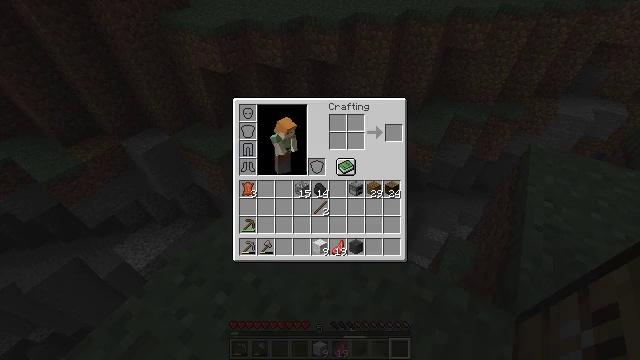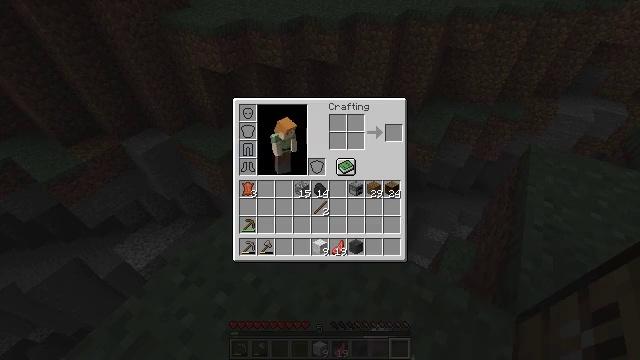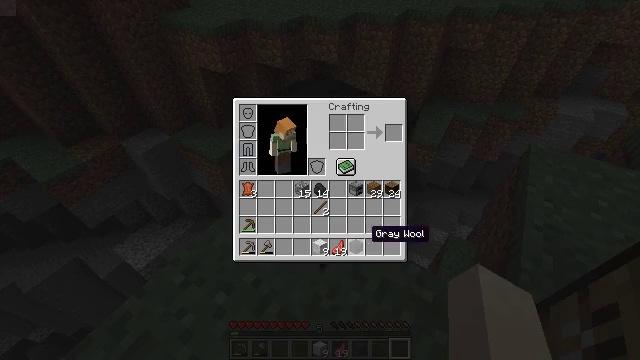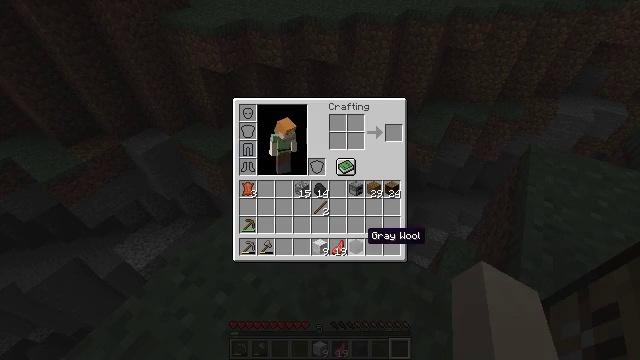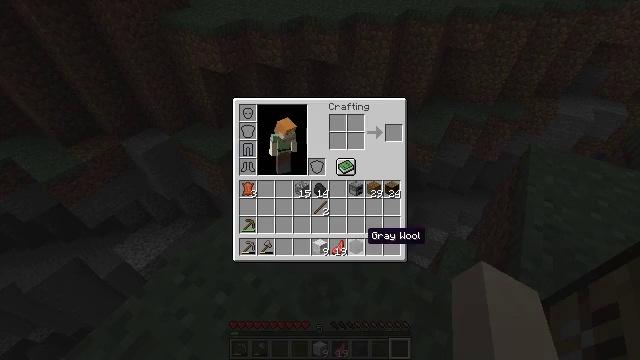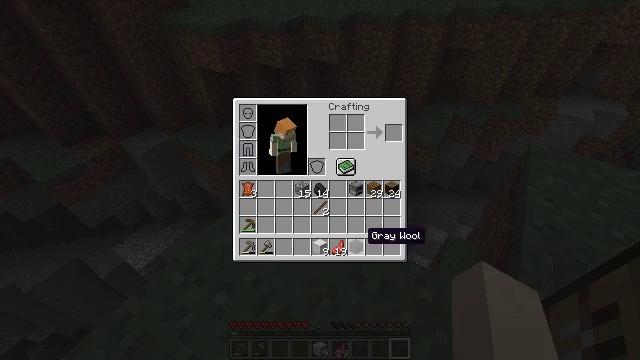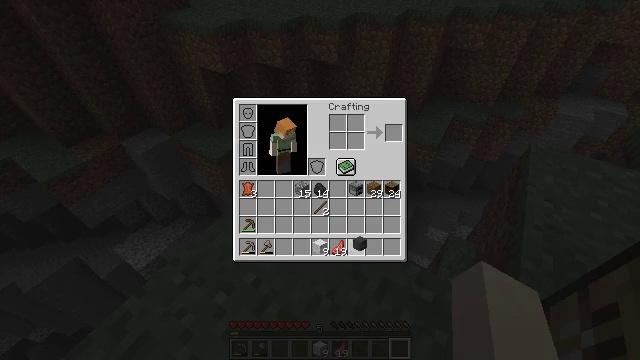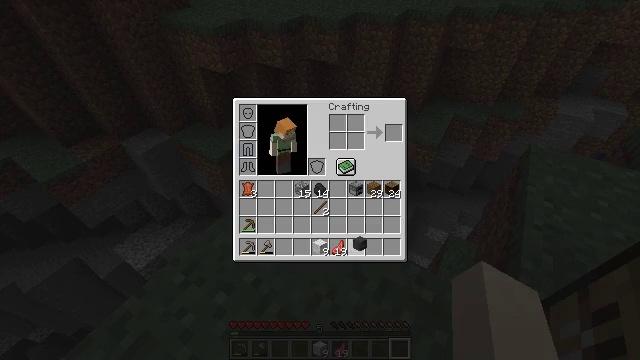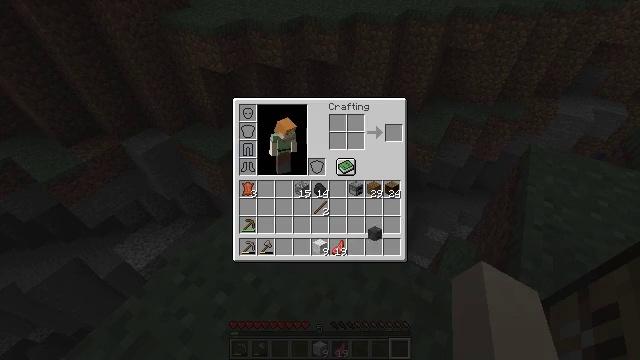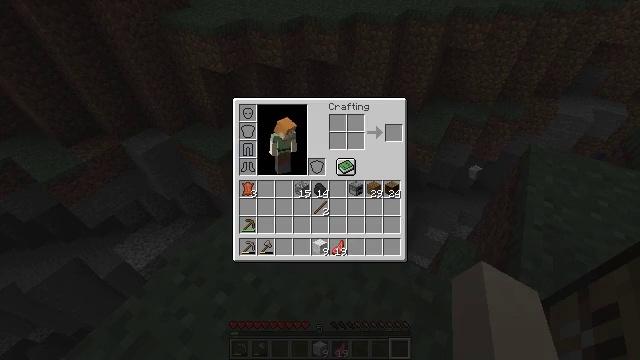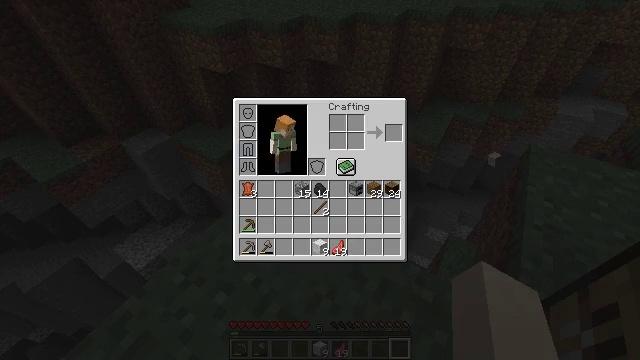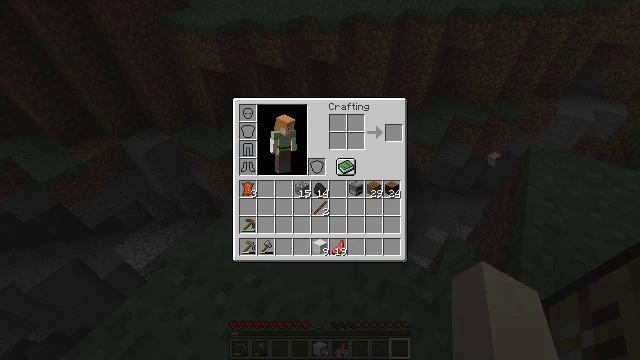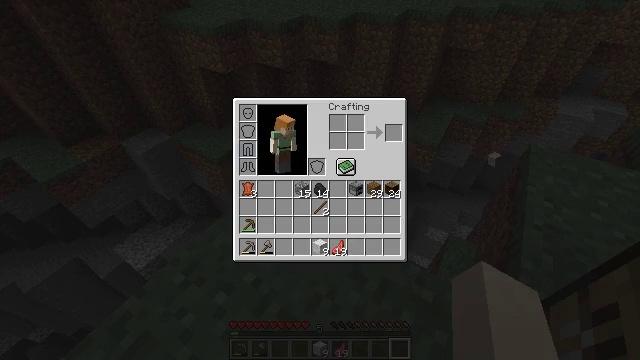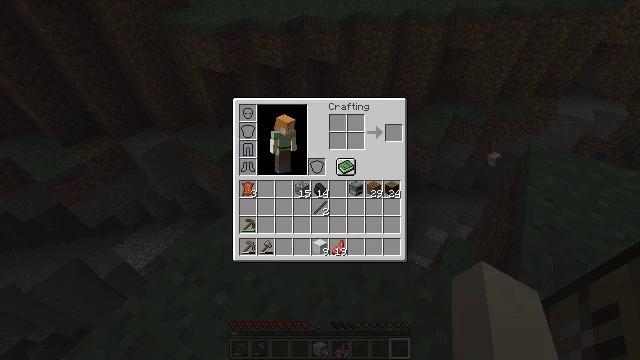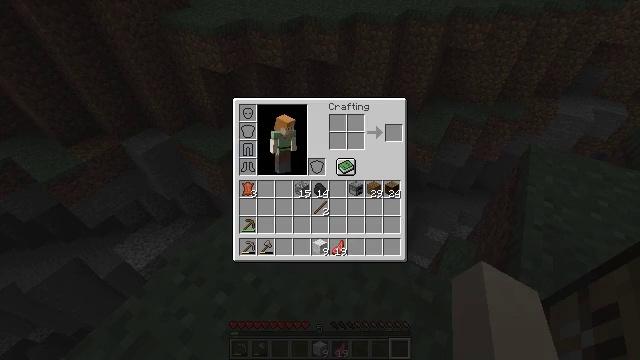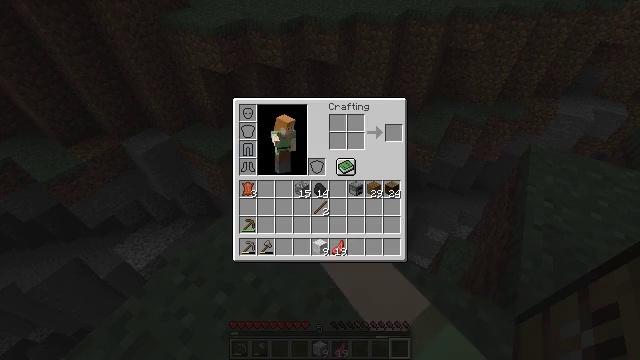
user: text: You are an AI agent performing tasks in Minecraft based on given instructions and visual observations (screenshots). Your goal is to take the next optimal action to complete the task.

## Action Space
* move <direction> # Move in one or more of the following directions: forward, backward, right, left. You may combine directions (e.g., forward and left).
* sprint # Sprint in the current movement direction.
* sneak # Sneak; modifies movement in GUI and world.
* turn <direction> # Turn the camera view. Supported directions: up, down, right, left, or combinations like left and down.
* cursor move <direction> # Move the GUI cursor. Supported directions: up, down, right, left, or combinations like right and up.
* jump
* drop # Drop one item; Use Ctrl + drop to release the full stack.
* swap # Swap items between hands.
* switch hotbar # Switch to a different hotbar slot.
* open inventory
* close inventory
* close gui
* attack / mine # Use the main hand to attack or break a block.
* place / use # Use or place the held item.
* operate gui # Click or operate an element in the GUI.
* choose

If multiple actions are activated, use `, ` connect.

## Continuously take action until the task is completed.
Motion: motion action
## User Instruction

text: Remove a gray wool from the inventory.
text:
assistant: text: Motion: open gui
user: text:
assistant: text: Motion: no_op
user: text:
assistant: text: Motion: no_op
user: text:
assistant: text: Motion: no_op
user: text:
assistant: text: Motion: no_op
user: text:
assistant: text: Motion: operate gui
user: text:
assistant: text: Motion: operate gui
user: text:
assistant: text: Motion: cursor move right and up, operate gui
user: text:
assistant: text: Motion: cursor move right and up
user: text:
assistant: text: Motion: cursor move right and up
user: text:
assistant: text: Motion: operate gui
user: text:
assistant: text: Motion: operate gui
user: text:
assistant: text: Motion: operate gui
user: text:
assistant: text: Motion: no_op
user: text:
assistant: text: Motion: no_op
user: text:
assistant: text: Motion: no_op
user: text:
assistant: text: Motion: close gui
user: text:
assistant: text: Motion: no_op
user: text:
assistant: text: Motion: no_op